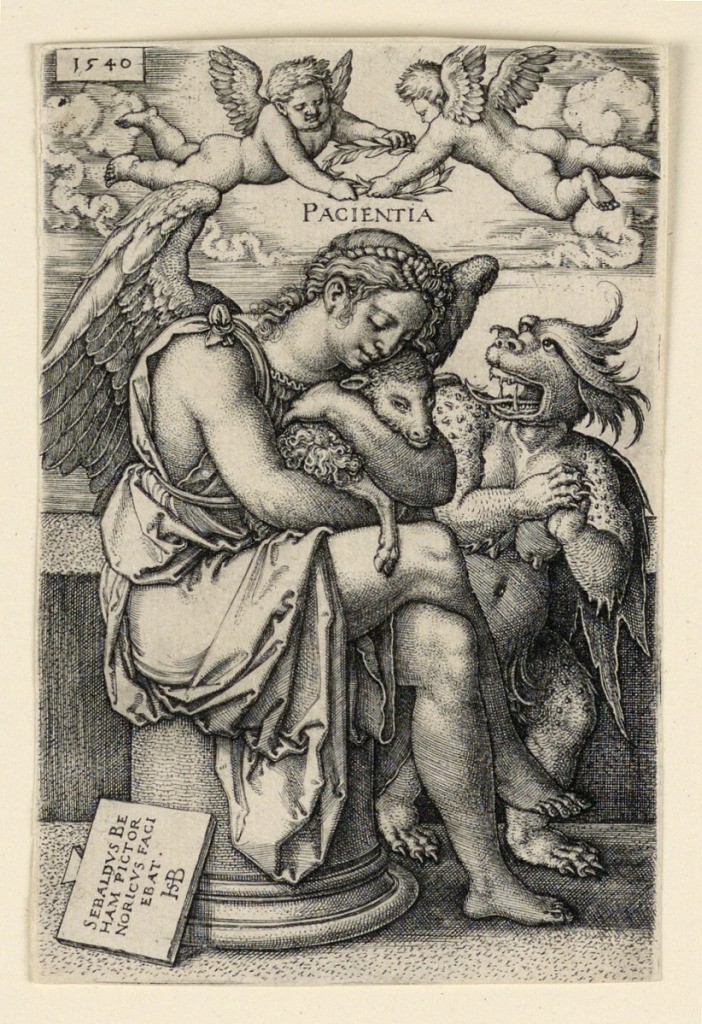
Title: Pacientia (Patience)
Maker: Hans Sebald Beham, German, 1500–1550
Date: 1540
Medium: Engraving on laid paper
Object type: Print
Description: Vertical rectangle. A winged figure of a woman, seated on the drum of a column, turned toward the right. She has a lamb in her arms. A demon figure stands at right. Above: two angels hold a laurel wreath above the head of Patience.